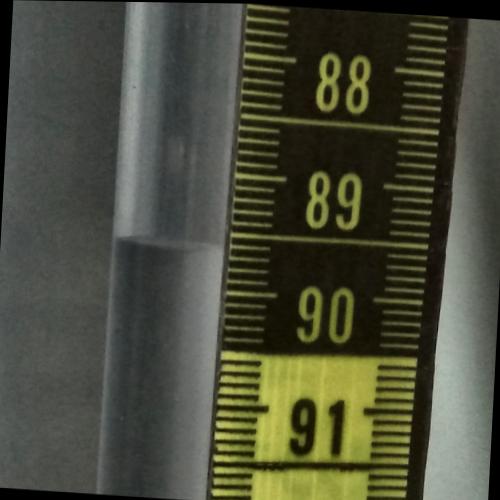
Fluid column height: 89.6 cm